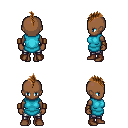
a pixel art fantasy rpg character, female body template, human, dark skin, teal tunic, metal pants, brown mohawk hairstyle, leather bracers, brown shoes, four views (front, back, left, right), 2x2 character sprite sheet, small pixel art, hard edges, no anti-aliasing